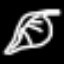
Label: leaf